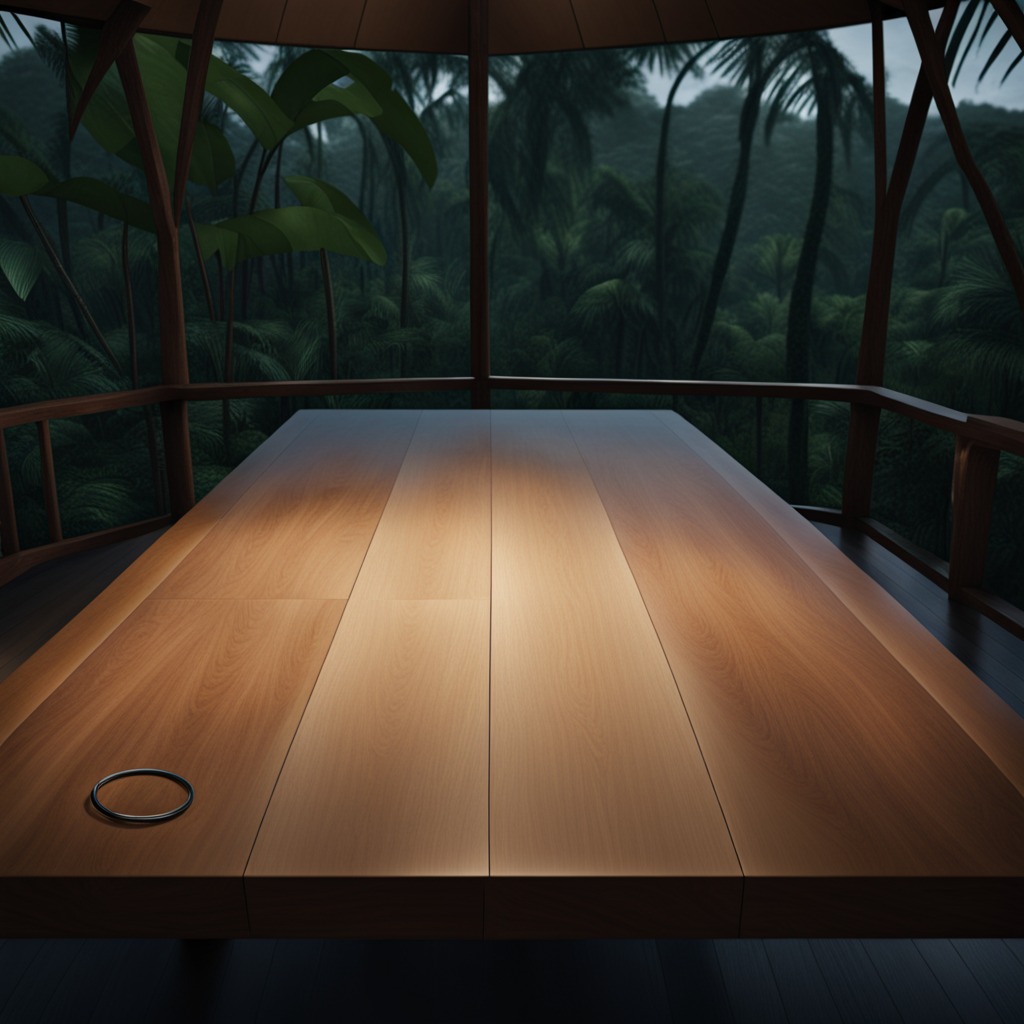
A rubber O-ring lying on the wooden table inside a jungle field workshop tent at night dim ambient light soft shadows worn but